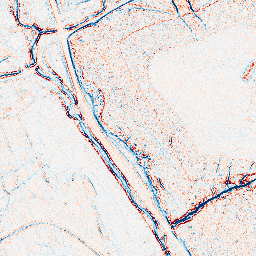
Category: edge_preserving
Decomposition family: bilateral
Decomposition parameters: d: 5
sigma_color: 150
sigma_space: 100
Upsampling method: regularized
Upsampling parameters: scale: 4
lambda_reg: 0.01
Upsampling scale: 4